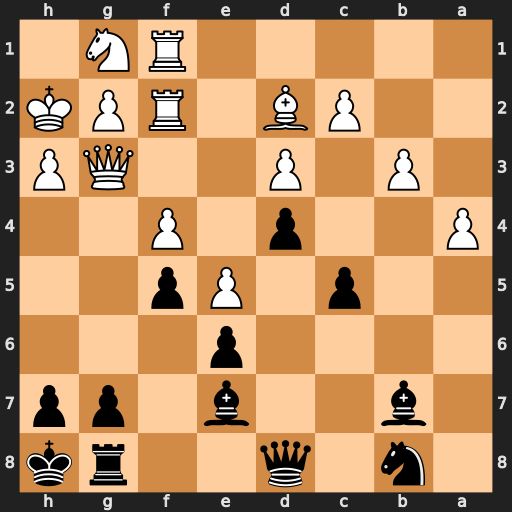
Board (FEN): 1n1q2rk/1b2b1pp/4p3/2p1Pp2/P2p1P2/1P1P2QP/2PB1RPK/5RN1
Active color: b
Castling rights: -
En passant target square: -
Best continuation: Bh4 Qxh4 Qxh4